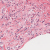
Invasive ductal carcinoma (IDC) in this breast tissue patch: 1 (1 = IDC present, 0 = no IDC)